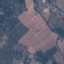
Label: PermanentCrop